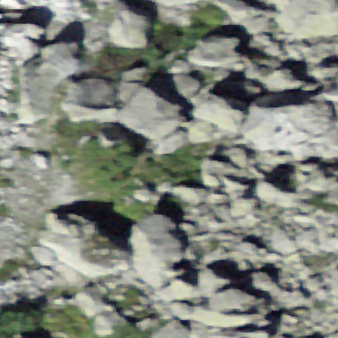
Label: bouldering_area